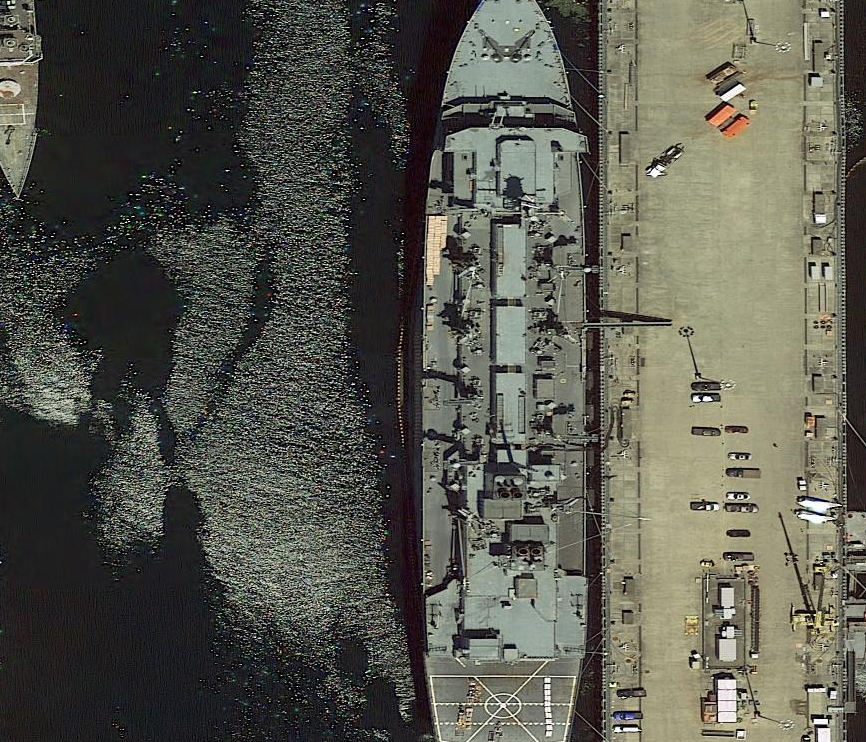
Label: Sacramento-class_support_ship